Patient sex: M
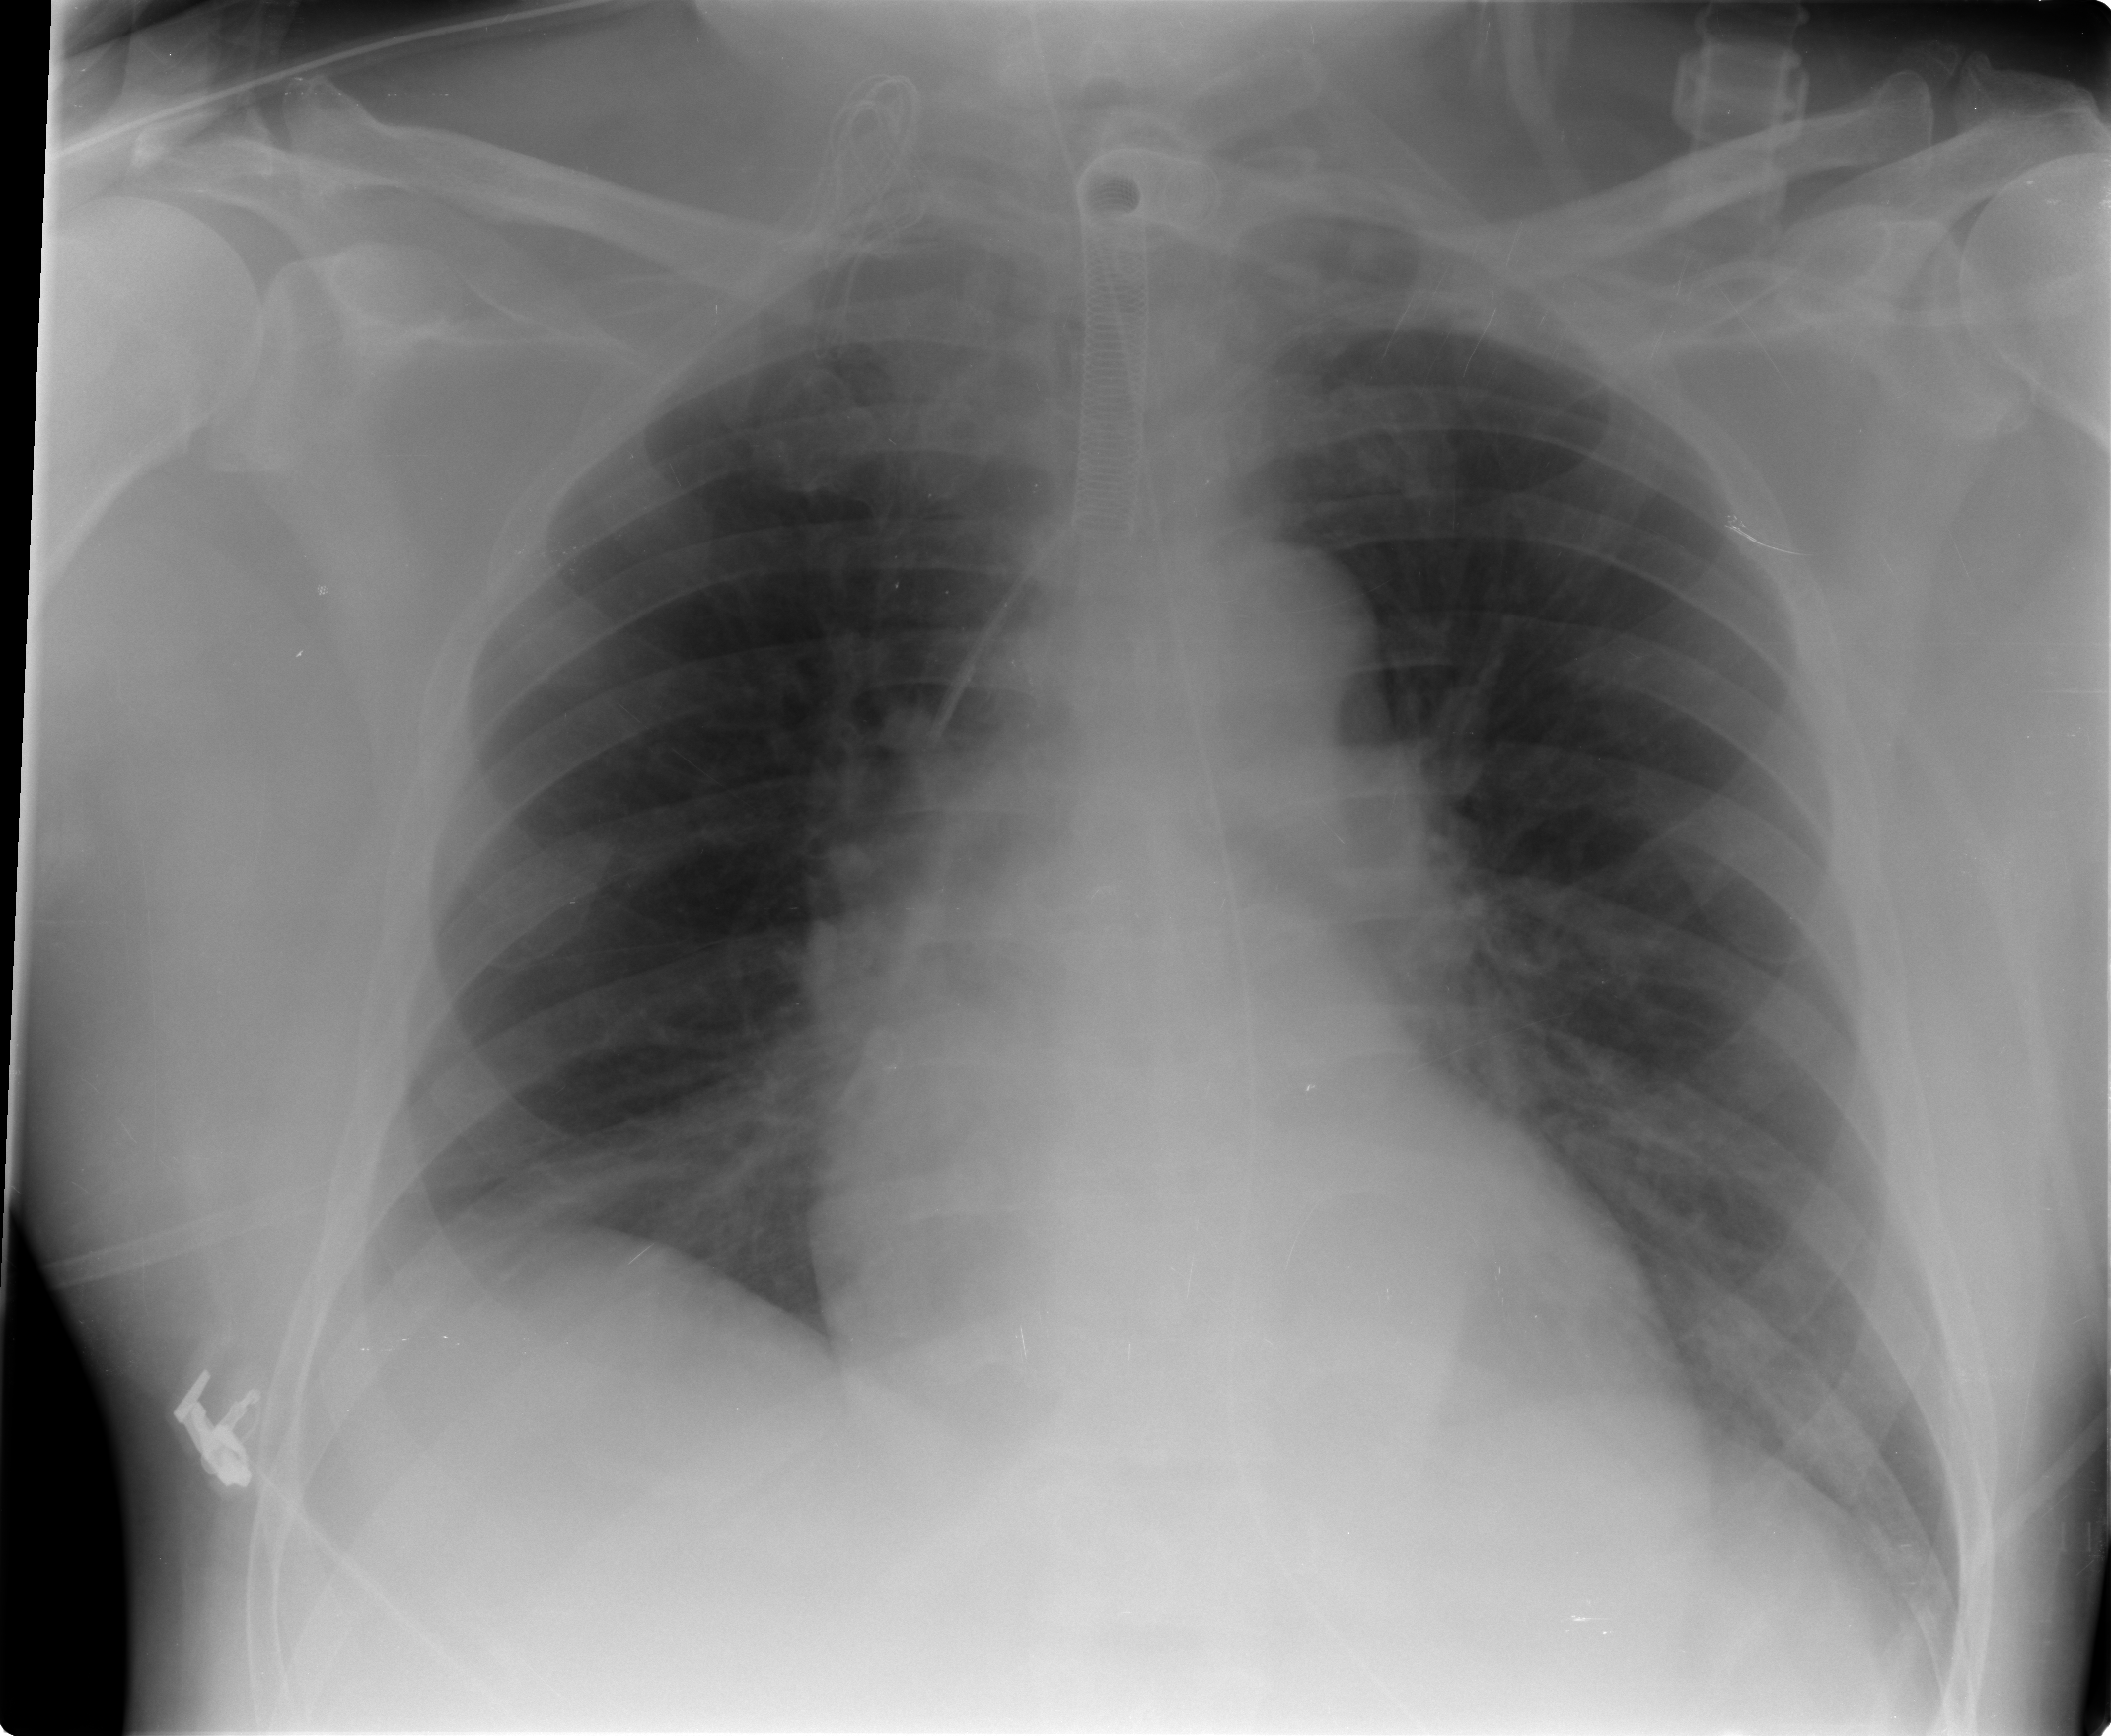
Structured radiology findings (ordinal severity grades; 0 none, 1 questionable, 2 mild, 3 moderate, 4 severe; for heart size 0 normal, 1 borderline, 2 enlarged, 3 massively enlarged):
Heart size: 0
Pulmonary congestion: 0
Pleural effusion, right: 0
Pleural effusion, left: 0
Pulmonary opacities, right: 0
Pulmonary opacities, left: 0
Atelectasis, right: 2
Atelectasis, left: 2